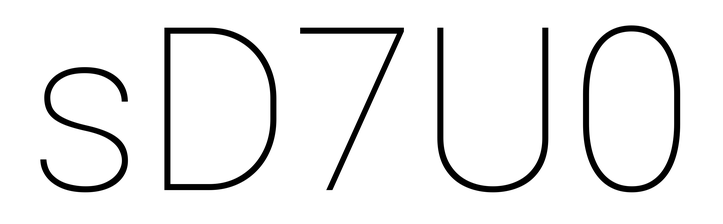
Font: Roboto_Thin